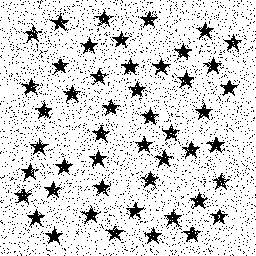
Squares: 0
Triangles: 0
Stars: 48
Total shapes: 48